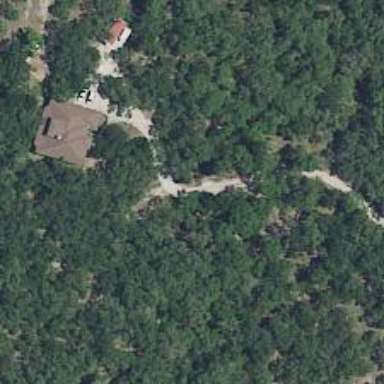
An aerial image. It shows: Driveway.